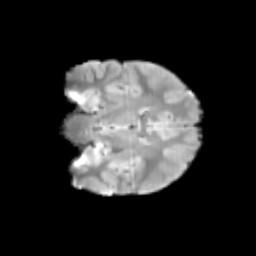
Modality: T2w
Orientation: coronal
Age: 9
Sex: male
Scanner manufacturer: siemens
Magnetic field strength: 3 T
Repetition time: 3.8 s
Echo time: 0.07 s